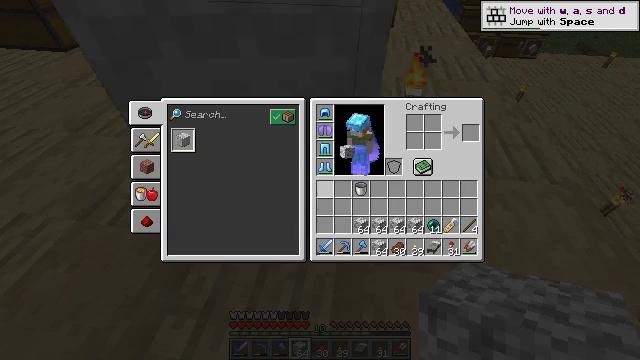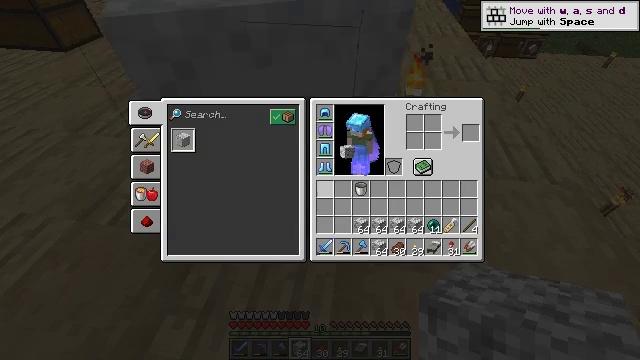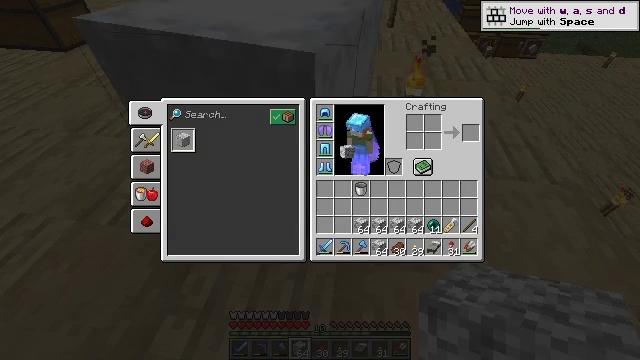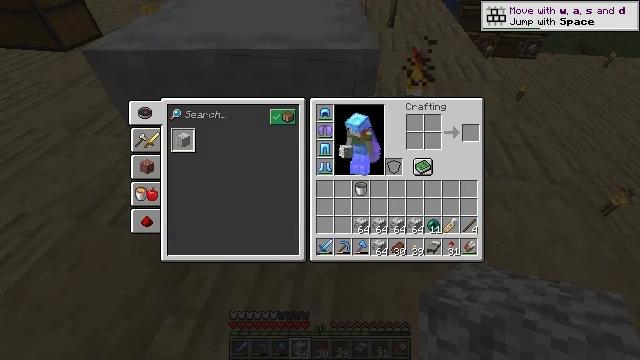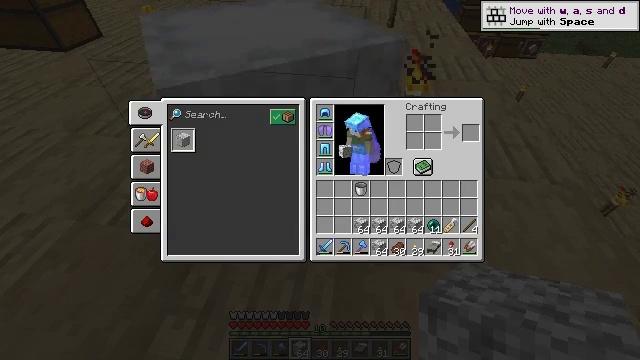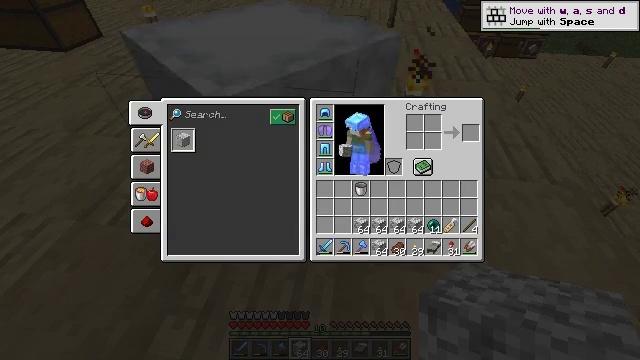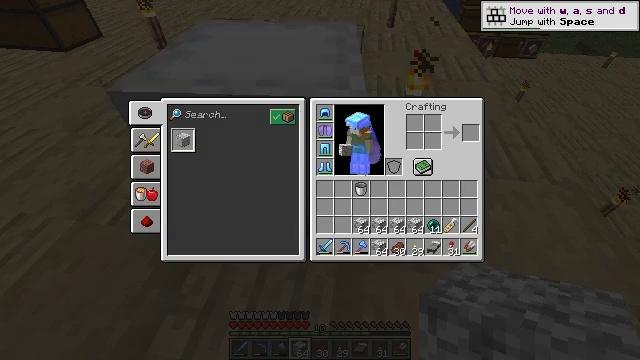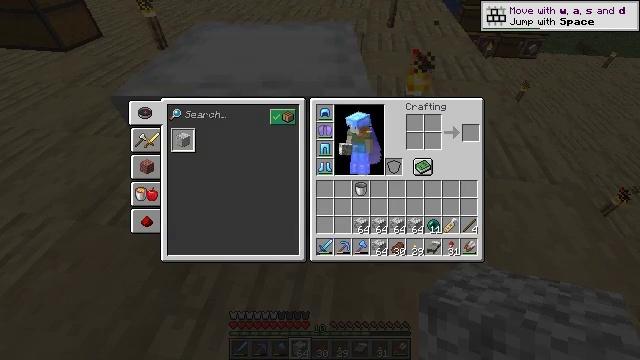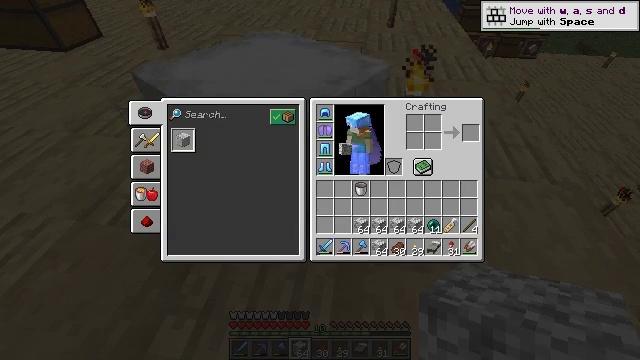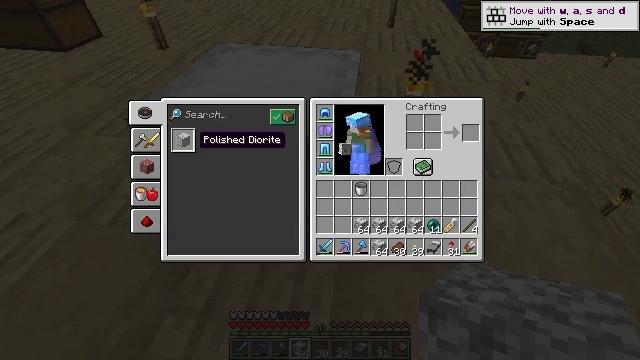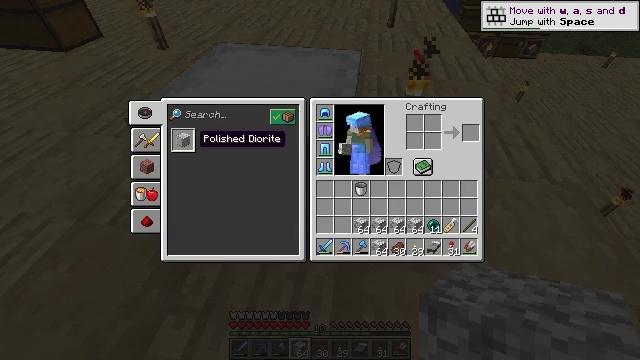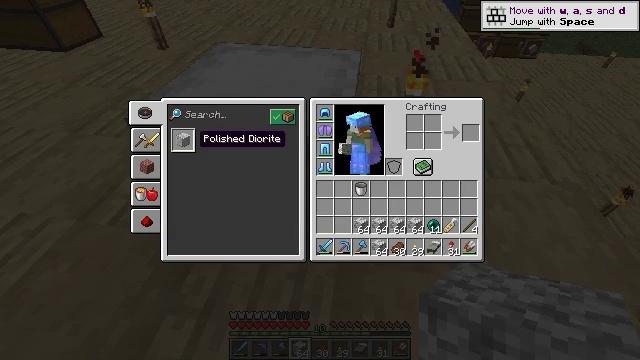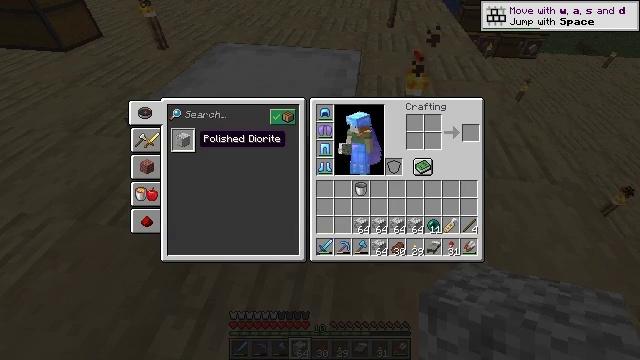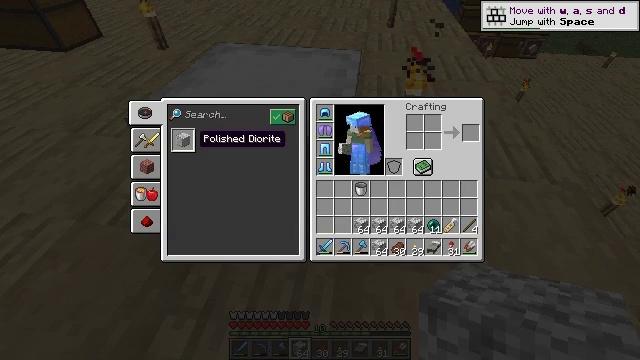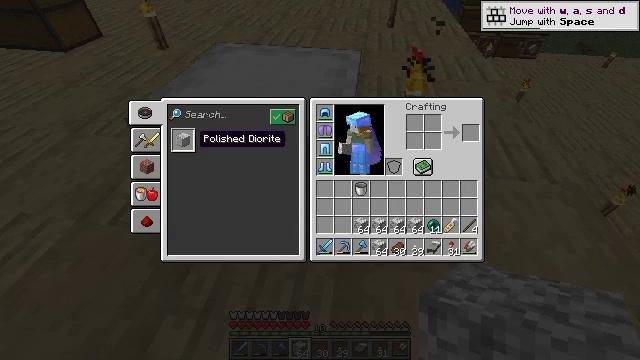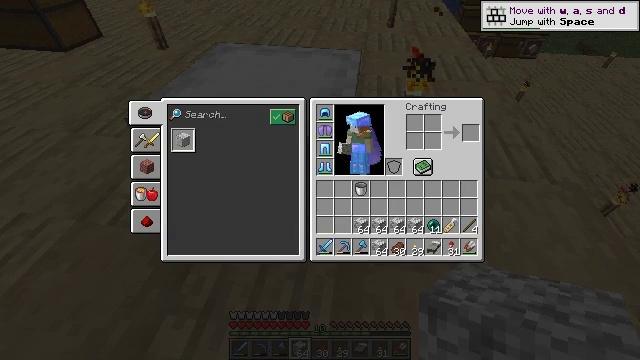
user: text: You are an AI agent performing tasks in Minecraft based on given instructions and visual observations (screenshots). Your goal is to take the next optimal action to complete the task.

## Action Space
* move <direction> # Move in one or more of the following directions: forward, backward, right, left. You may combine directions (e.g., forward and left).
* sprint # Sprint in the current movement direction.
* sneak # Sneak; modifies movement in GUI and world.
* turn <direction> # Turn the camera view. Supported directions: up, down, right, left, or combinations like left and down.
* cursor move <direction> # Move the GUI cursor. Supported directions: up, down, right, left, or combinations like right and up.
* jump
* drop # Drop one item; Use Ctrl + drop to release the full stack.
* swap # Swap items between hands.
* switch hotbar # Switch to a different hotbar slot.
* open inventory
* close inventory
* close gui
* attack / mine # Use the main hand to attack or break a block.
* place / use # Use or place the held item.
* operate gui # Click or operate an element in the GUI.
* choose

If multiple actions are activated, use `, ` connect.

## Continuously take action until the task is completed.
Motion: motion action
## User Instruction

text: Convert diorite into polished diorite in the crafting menu.
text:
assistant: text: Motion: open gui
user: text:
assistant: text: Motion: no_op
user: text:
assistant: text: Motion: cursor move left
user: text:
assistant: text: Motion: cursor move up
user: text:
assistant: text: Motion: sneak, cursor move left and up
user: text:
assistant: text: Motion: sneak, cursor move left and up
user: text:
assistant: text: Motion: sneak, cursor move left
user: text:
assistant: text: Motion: sneak, cursor move left
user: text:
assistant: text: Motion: sneak
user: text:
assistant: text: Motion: sneak
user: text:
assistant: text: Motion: sneak
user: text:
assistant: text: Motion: sneak, operate gui
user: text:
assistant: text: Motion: sneak, operate gui
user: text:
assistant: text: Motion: sneak
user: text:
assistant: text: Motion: sneak
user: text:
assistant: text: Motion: sneak, cursor move right and down
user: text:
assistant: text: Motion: sneak, cursor move right and down
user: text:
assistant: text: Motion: sneak, cursor move right
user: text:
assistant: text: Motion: sneak, cursor move right
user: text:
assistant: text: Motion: cursor move right
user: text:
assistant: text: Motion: no_op
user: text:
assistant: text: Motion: cursor move right
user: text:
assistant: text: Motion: no_op
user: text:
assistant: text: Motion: no_op
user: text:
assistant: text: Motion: no_op
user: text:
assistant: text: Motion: no_op
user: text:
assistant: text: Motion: no_op
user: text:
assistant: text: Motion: no_op
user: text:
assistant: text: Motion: no_op
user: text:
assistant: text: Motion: no_op